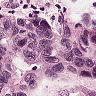
Metastatic tissue present: yes